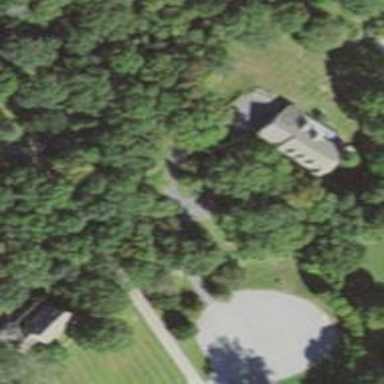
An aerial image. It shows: Residential driveway.